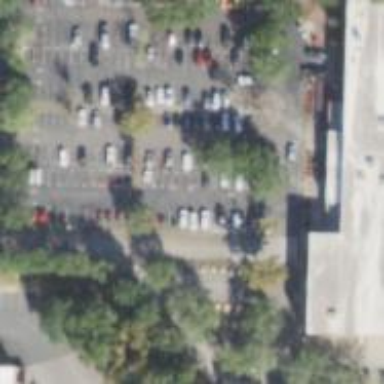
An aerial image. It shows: Parking space is available.